Interaction volume radius: 5 \u00c5
Interaction volume height: 10 \u00c5
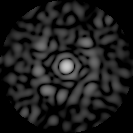
Disorder parameter: 0.8519